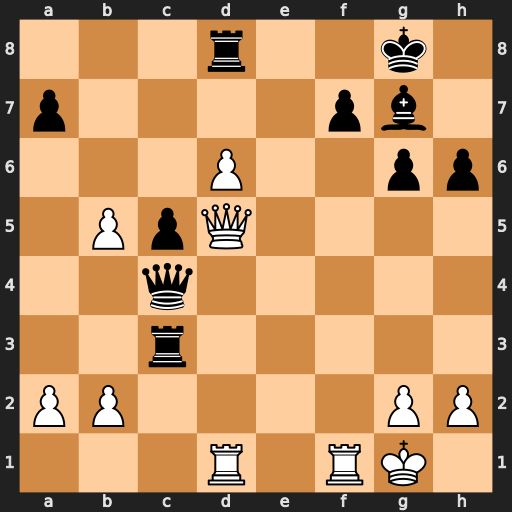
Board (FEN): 3r2k1/p4pb1/3P2pp/1PpQ4/2q5/2r5/PP4PP/3R1RK1
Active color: w
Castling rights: -
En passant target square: -
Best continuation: bxc3 Qxd5 Rxd5